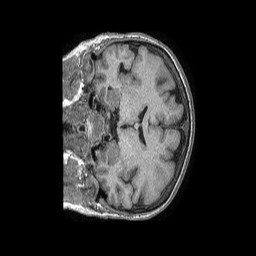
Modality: T1w
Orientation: coronal
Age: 58
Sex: female
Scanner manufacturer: philips
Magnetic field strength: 1.5 T
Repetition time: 0.007663 s
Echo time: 0.003561 s